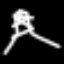
Label: The Eiffel Tower